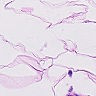
Metastatic tissue present: no